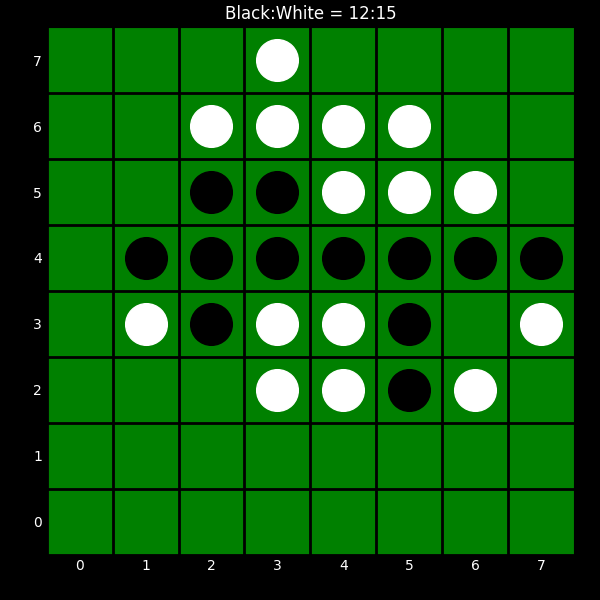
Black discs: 12
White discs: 15